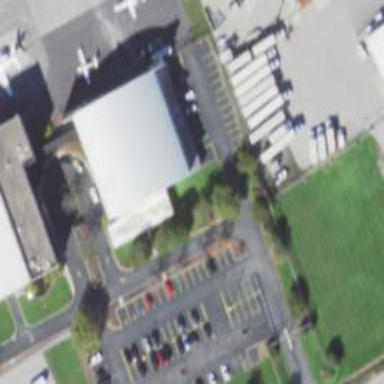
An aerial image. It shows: Hangar located at airport.